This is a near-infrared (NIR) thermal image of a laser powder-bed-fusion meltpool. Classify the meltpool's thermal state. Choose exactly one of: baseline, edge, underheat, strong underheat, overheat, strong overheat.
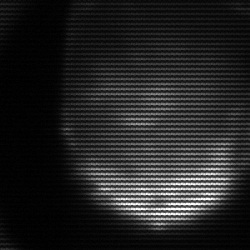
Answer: edge